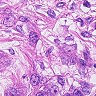
Metastatic tissue present: yes